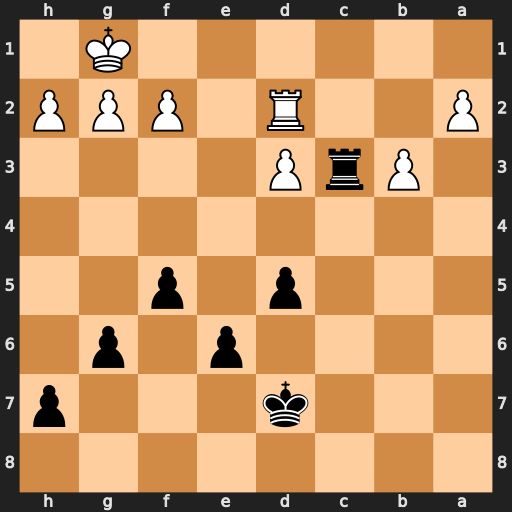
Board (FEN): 8/3k3p/4p1p1/3p1p2/8/1PrP4/P2R1PPP/6K1
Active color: b
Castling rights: -
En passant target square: -
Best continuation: Rc1+ Rd1 Rxd1#